Here is a 2-D grayscale rendering of raw rotating-machine vibration samples (signal-to-image). Determine the machine's mechanical condition. Answer with exactly one of: normal, misalignment, unbalance, looseness.
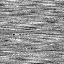
Answer: unbalance